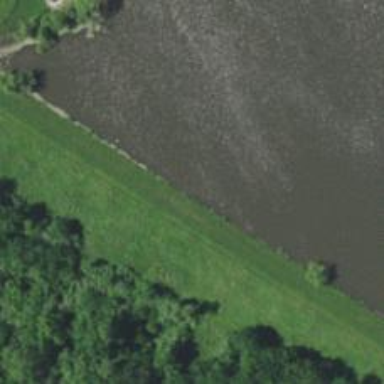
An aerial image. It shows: Dam across waterway.